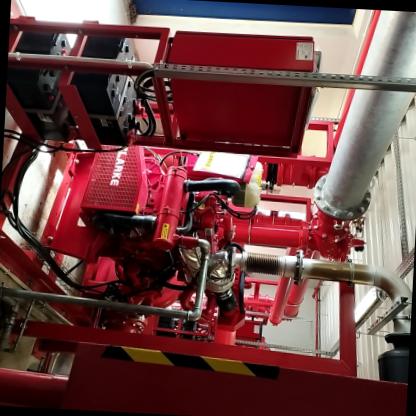
Klasa: inne